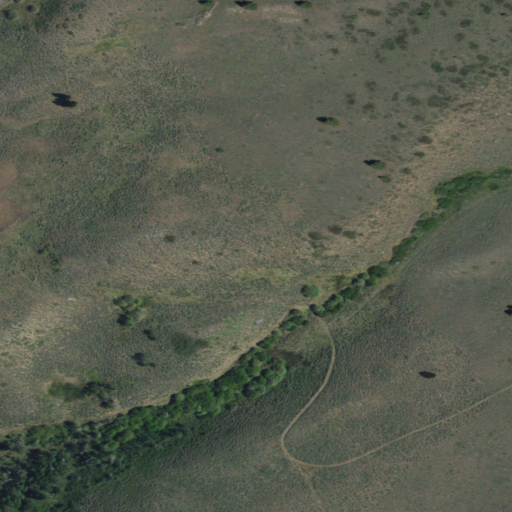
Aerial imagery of valley in Idaho named Mutual Gulch containing shrub and evergreen forest